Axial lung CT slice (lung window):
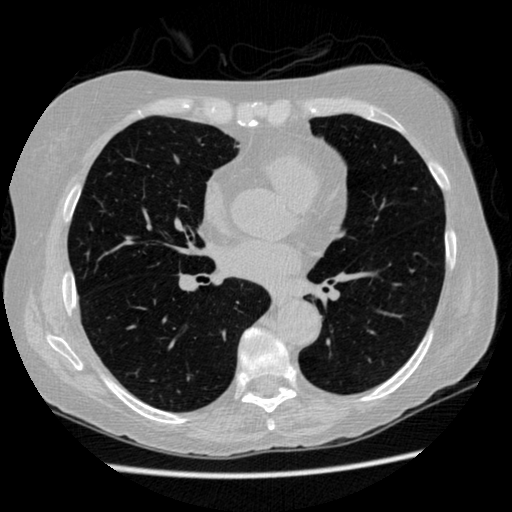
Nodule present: no